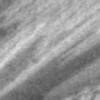
Label: change